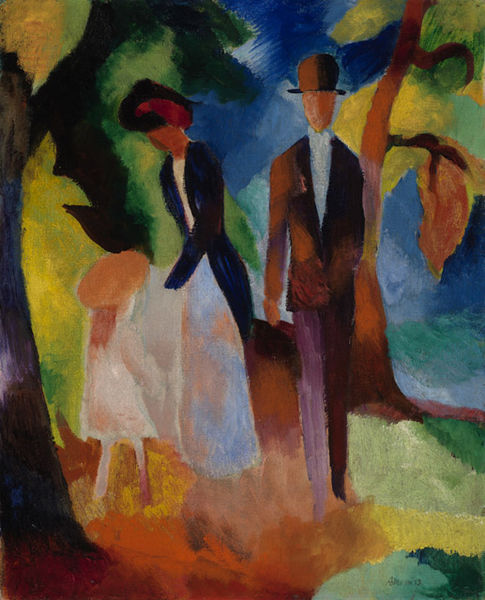
Titel: Leute am blauen See
Künstler: August Macke
Standort: Karlsruhe
Institution: Staatliche Kunsthalle Karlsruhe
Schlagwörter: baum, blau, blätter, dunkel, feder, gemälde, hand, himmel, laub, mann, weiß, bäume, cezanne, frauen, gelb, grün, impressionismus, kirchner, kubismus, landschaft, menschen, mädchen, see, teich, ufer, äste, braun, bunt, frankreich, frau, hell, hut, hüte, kleid, kopfbedeckungen, orange, paris, schwarz, park, rot, weg, wiese, expressionismus, fauves, flächig, malerei, rock, anzug, hose, jacke, mütze, mützen, gesicht, kleidung, öl, natur, stamm, brücke, haare, mantel, eltern, familie, kind, mutter, paar, tochter, vater, blatt, kontrast, wald, frucht, garten, kopfbedeckung, farbig, sommer, man, moderne, abstrakt, farben, flächen, modern, farbe, formen, lila, klein, herbst, ausflug, spazieren, figuren, stämme, duktus, weib, strohhut, impression, abstrahiert, melone, münchen, spaziergang, expressionistisch, farbflächen, acryl, macke, franz, ecken, geometrisch, ehepaar, expressiv, kanten, blauer reiter, klee, expression, primärfarben, kandinsky, moderne kunst, august, expressionist, fauvismus, marc, blaue reiter, august macke, zuwendung, marc chagall, magritte, 1913, 19 jh, 1914, 20 jahrhundert, vezanne, zhut, #kind, -füsse, -schuhe, spaziergaung, nolte, sich kümmern, geischtlos